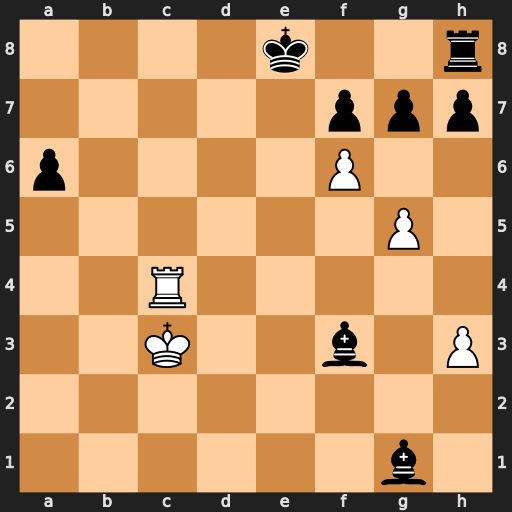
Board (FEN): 4k2r/5ppp/p4P2/6P1/2R5/2K2b1P/8/6b1
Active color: w
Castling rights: k
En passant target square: -
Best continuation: fxg7 Rg8 Rc8+ Ke7 Rxg8